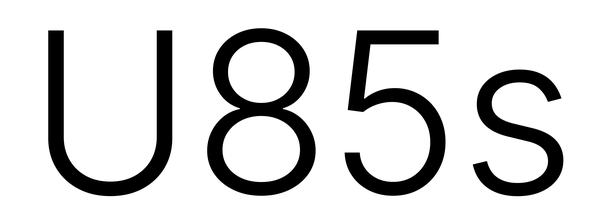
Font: Inter_Light